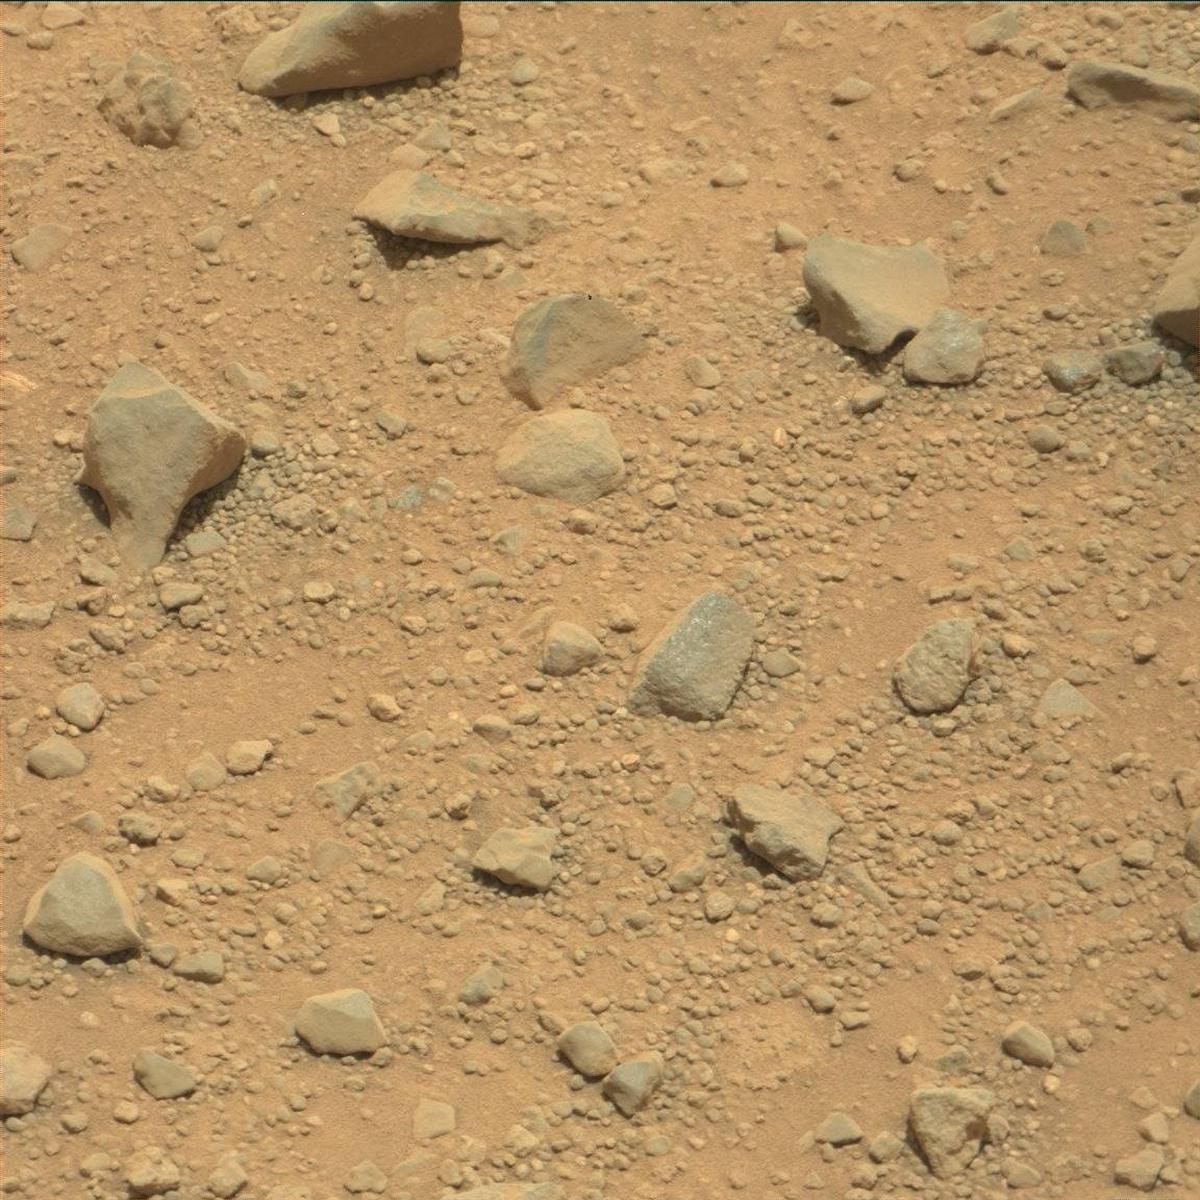
Terrain classes present: Bedrock, Rock, Sand / Soil